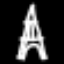
Label: The Eiffel Tower